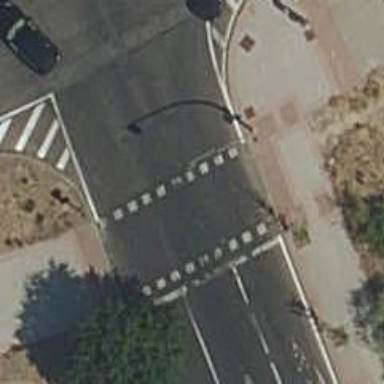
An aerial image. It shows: Road crossing with traffic signals.